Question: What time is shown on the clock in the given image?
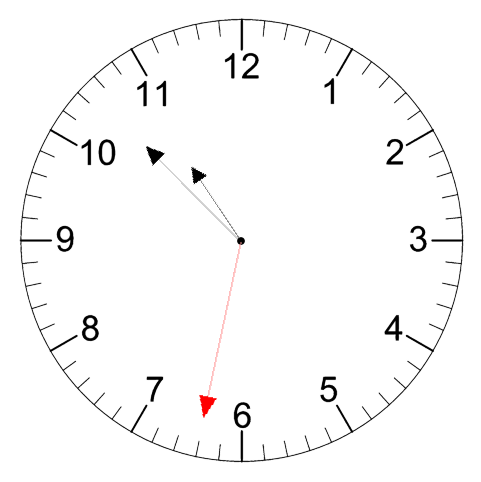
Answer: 10:52:32